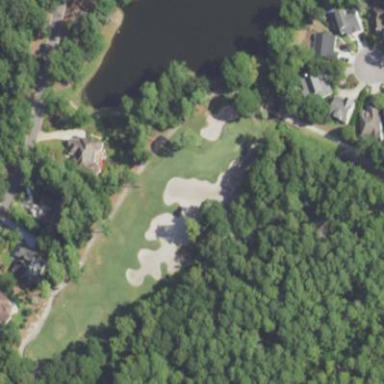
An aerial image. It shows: Golf bunker filled with sandy terrain.